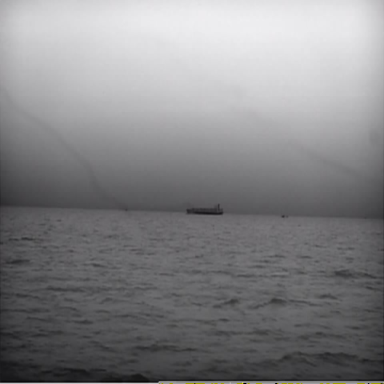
There is a fishing_boat in the infrared image.